Field crop: tomato
Growth stage: 1
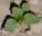
Species: solanum